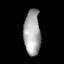
Tissue: lung
Cell type: Epithelial cells
Senescence score: 0.5827
Nuclear area (px): 738
Mean DAPI intensity: 167.19